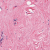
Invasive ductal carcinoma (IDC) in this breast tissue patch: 0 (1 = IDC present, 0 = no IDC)